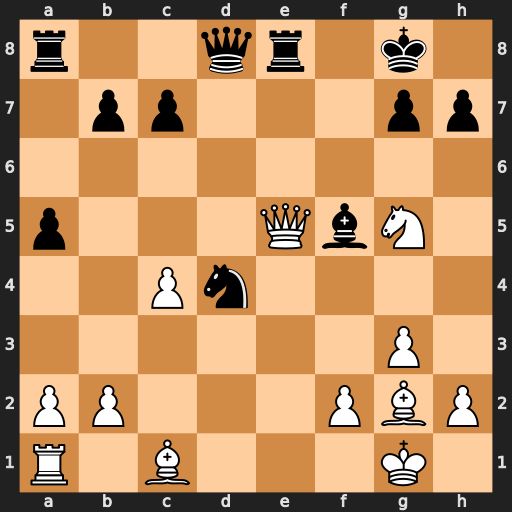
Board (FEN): r2qr1k1/1pp3pp/8/p3QbN1/2Pn4/6P1/PP3PBP/R1B3K1
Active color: w
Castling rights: -
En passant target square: -
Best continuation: Bd5+ Kf8 Qxd4